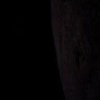
Label: space